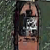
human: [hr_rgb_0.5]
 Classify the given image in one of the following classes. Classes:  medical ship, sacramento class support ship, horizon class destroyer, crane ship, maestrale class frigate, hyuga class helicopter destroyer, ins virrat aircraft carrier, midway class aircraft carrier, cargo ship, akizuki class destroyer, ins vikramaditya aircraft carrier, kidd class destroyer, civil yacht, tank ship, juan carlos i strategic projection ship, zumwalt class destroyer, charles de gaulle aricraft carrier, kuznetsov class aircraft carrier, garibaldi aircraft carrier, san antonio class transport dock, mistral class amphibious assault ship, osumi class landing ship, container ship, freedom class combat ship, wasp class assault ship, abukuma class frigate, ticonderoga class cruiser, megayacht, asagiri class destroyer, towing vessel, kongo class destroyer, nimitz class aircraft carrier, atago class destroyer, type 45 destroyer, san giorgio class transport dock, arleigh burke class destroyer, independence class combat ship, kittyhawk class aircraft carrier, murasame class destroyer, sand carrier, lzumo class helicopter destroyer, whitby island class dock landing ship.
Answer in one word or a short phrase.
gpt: Towing vessel